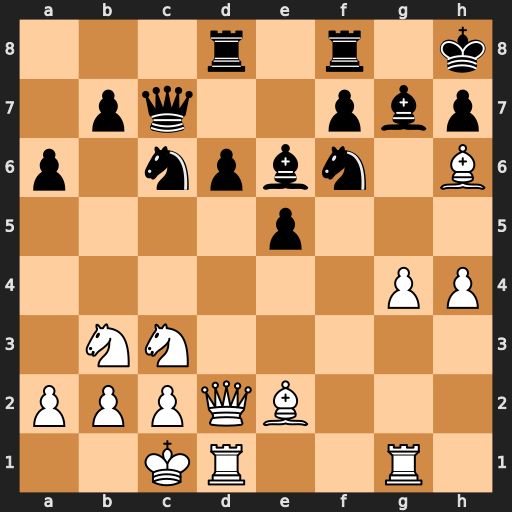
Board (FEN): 3r1r1k/1pq2pbp/p1npbn1B/4p3/6PP/1NN5/PPPQB3/2KR2R1
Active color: w
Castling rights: -
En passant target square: -
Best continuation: Bxg7+ Kxg7 Qg5+ Kh8 Qxf6+